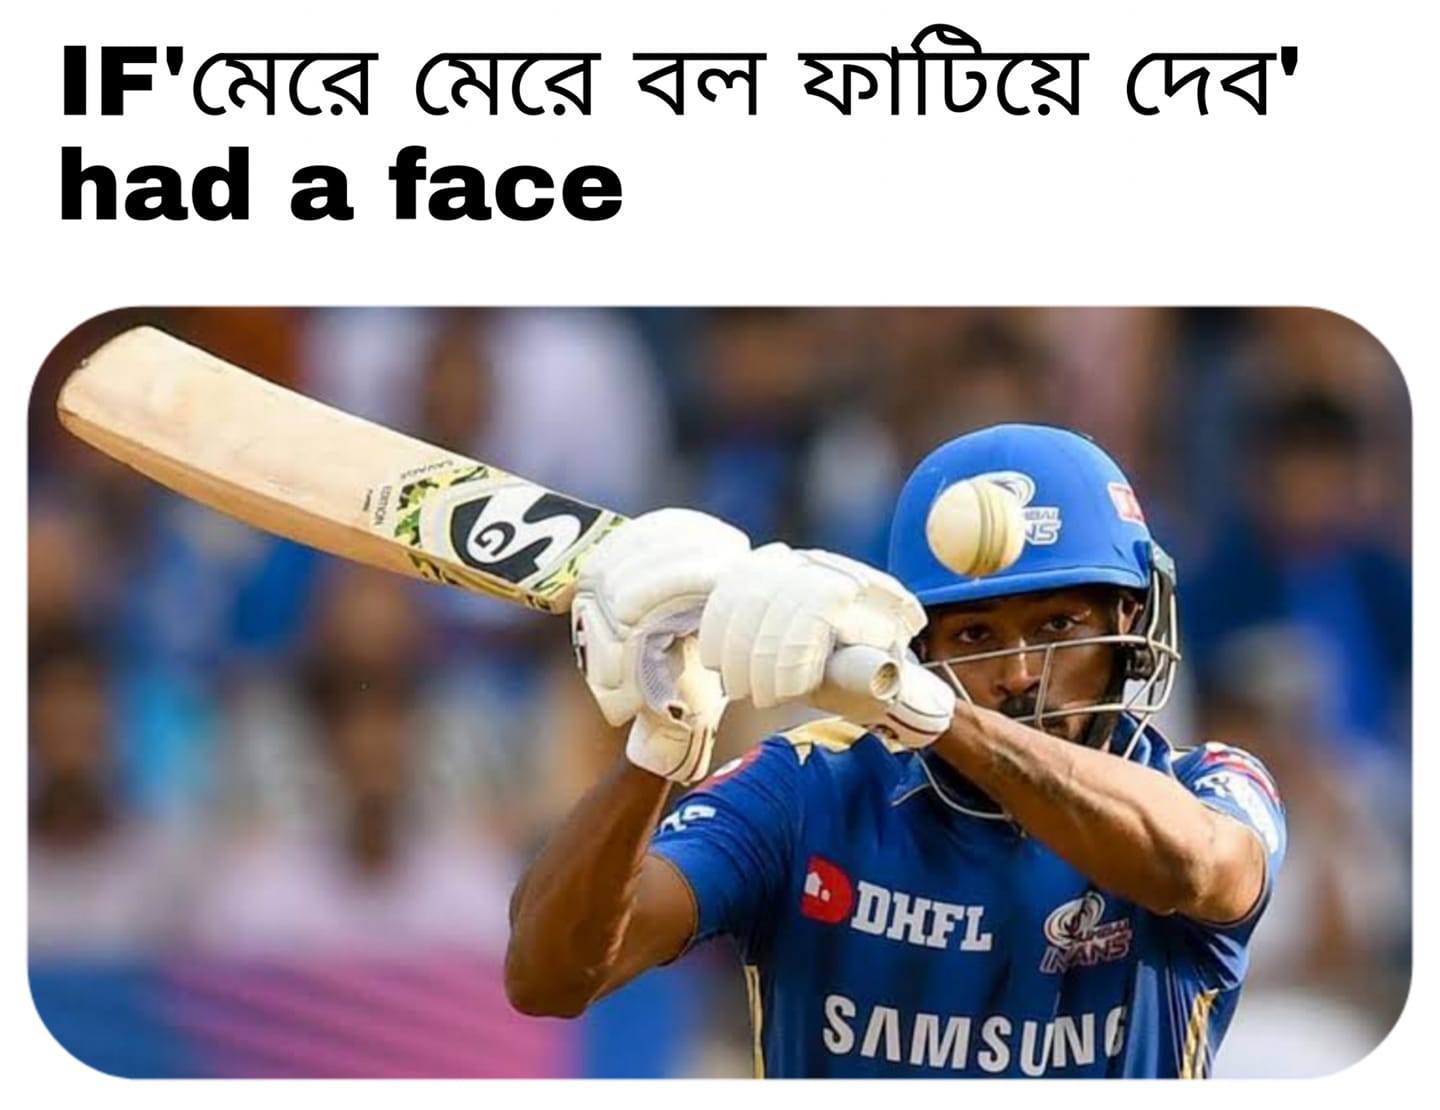
Caption: If 'মেরে মেরে বল ফাটিয়ে দেব' had a face
Label: non-hate